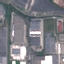
Land use / land cover class: Industrial